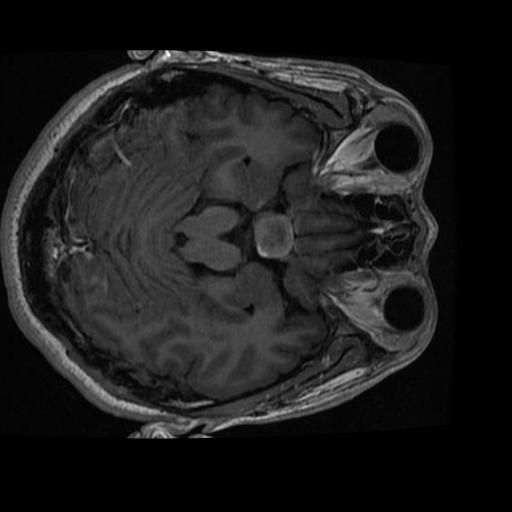
Label: brain_tumor